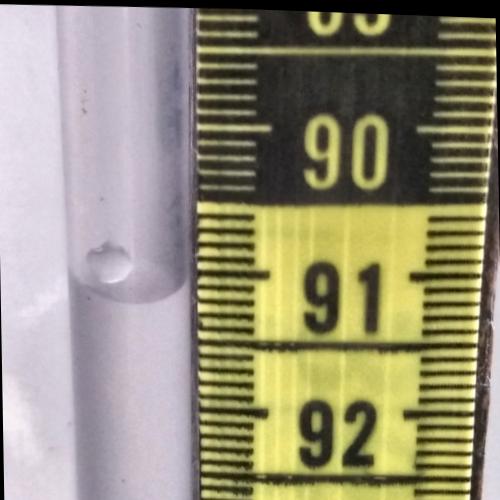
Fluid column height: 91.2 cm